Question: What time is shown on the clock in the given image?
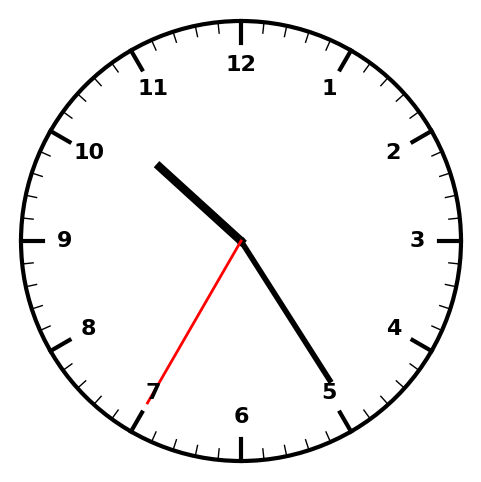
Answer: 10:24:35